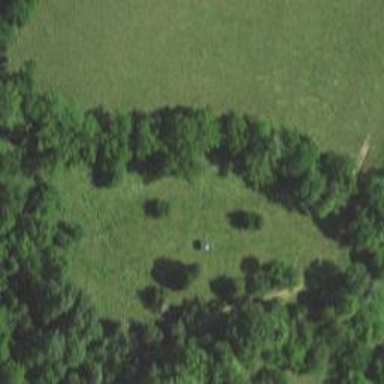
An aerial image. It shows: Hunting stand.